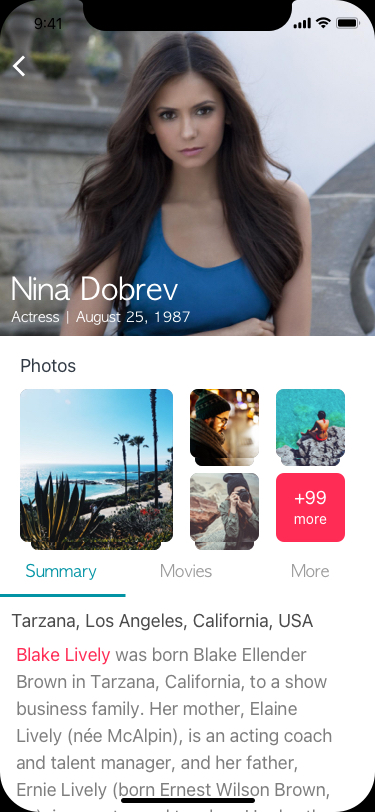
Text in this UI design:
Blake Lively was born Blake Ellender Brown in Tarzana, California, to a show business family. Her mother, Elaine Lively (née McAlpin), is an acting coach and talent manager, and her father, Ernie Lively (born Ernest Wilson Brown, Jr.), is an actor and teacher. Her brother is actor Eric Lively, and her half-siblings are actors Lori Lively, Robyn.
Tarzana, Los Angeles, California, USA
Actress | August 25, 1987
Nina Dobrev
+99
more
Photos